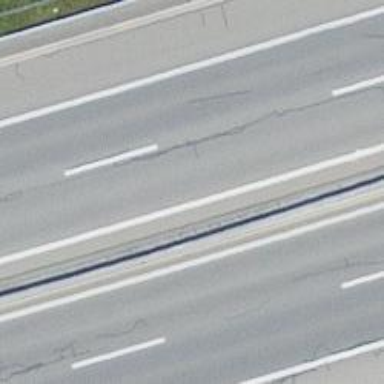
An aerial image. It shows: View of motorway.